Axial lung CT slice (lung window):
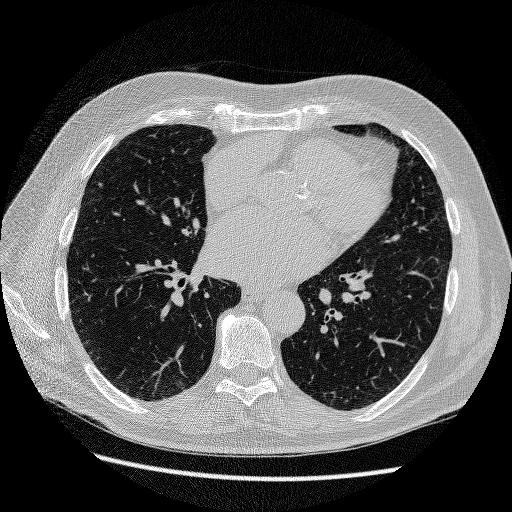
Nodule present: yes
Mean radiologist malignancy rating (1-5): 1